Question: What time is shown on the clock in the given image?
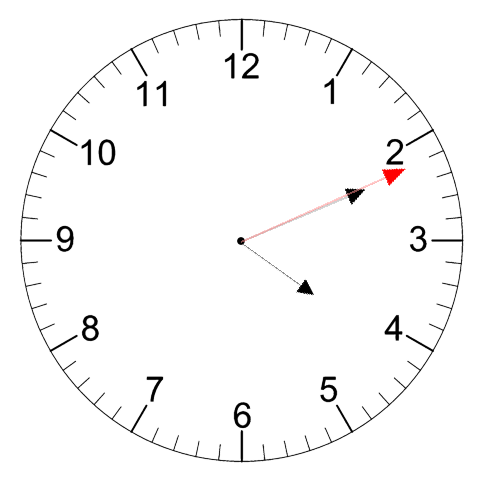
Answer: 04:11:11